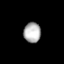
Tissue: lung
Cell type: Smooth muscle cells
Senescence score: 0.5756
Nuclear area (px): 338
Mean DAPI intensity: 176.583